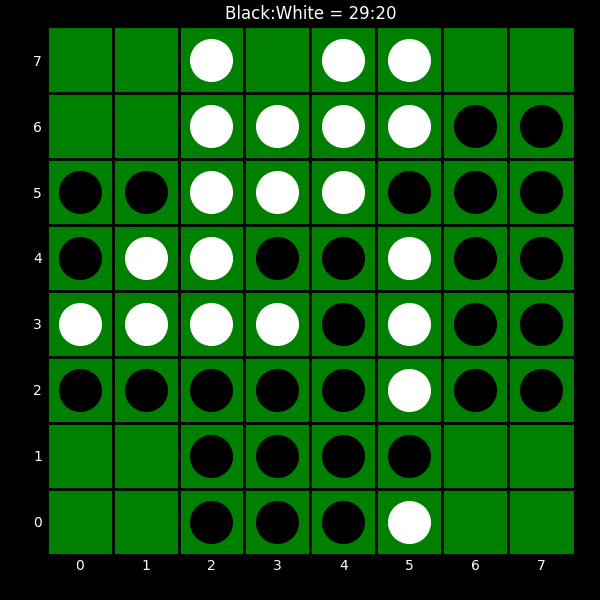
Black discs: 29
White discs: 20